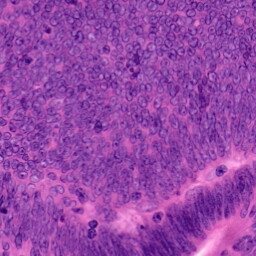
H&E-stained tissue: Colon